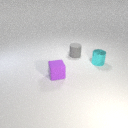
small gray rubber cylinder behind small cyan metal cylinder